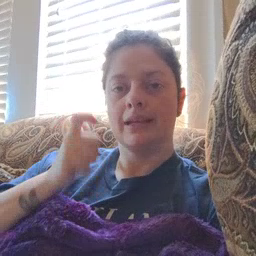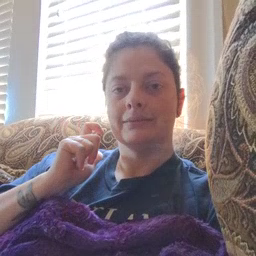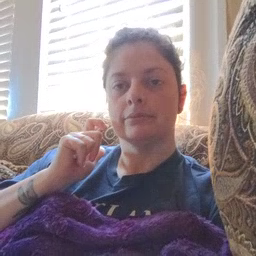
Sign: fast